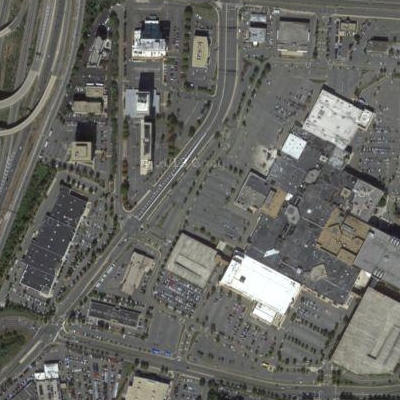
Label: Parking